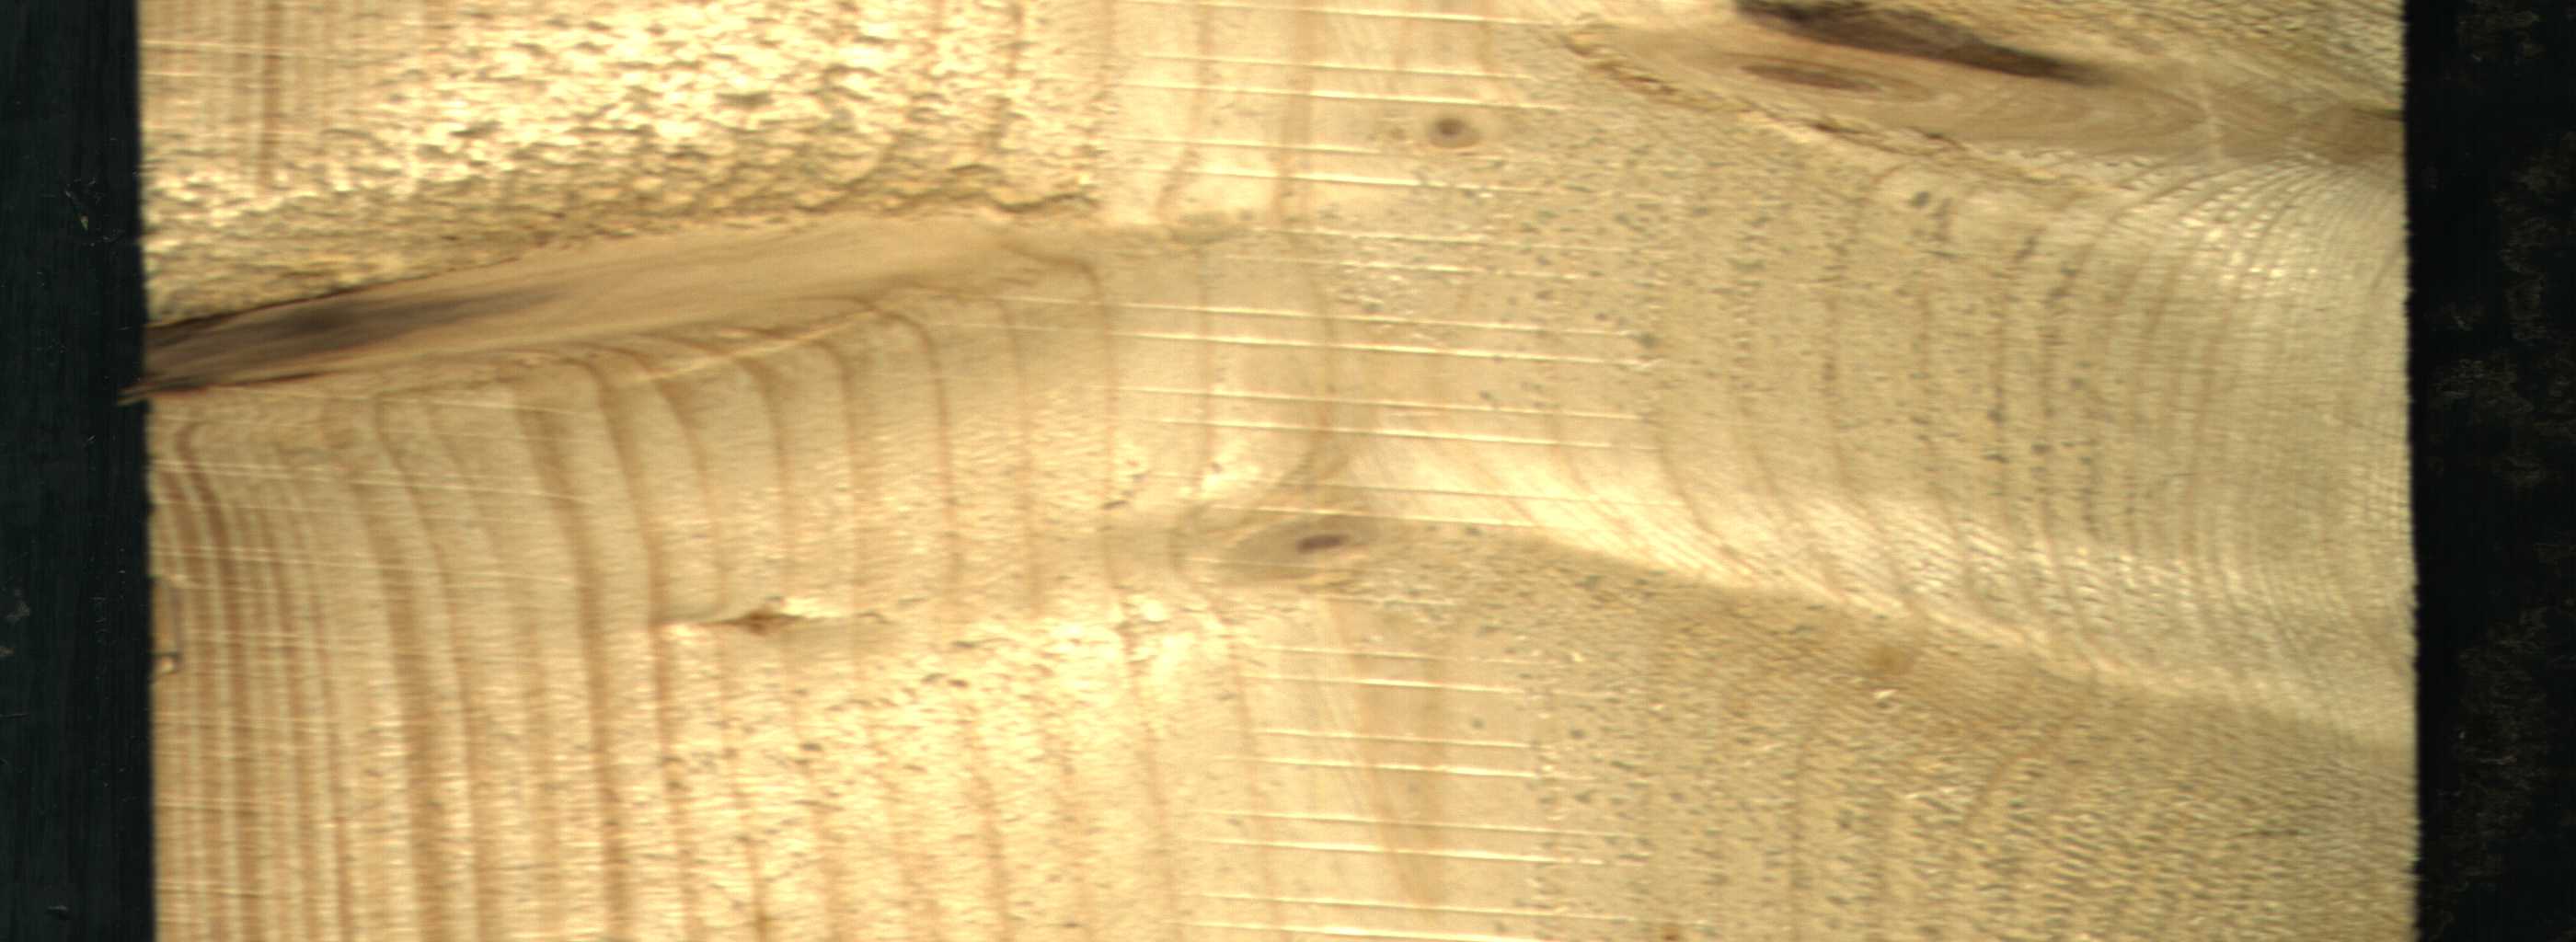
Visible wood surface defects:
Live_Knot
Live_Knot
Live_Knot